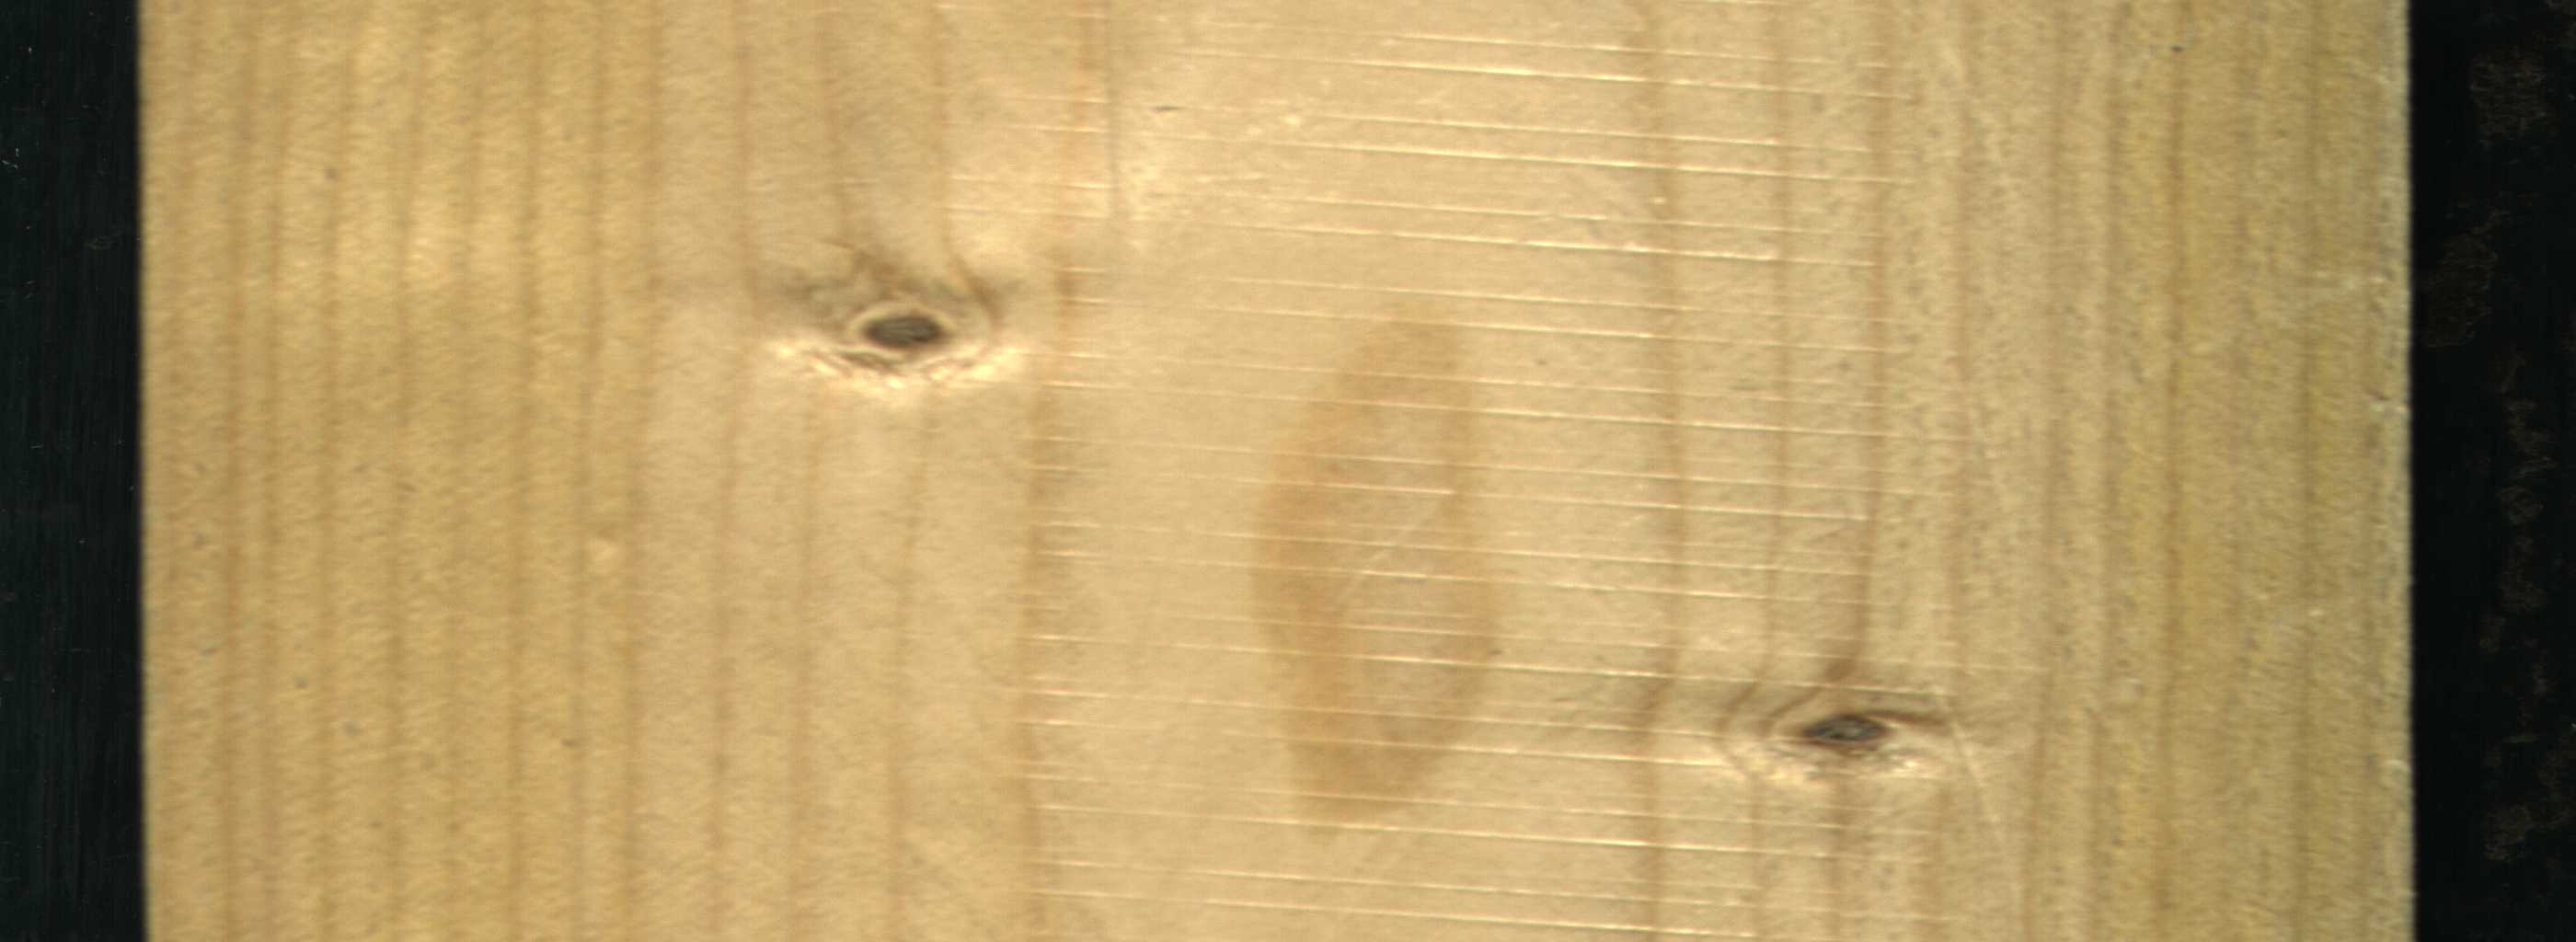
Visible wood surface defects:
Live_Knot
Live_Knot